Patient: sex M, age 29
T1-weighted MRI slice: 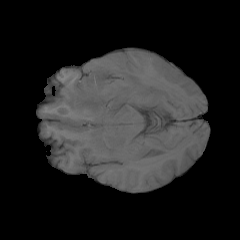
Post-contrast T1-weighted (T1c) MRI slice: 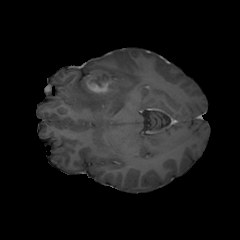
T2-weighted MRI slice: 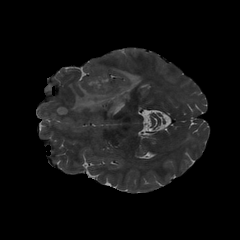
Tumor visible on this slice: yes
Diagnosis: Glioblastoma, IDH-wildtype
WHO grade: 4